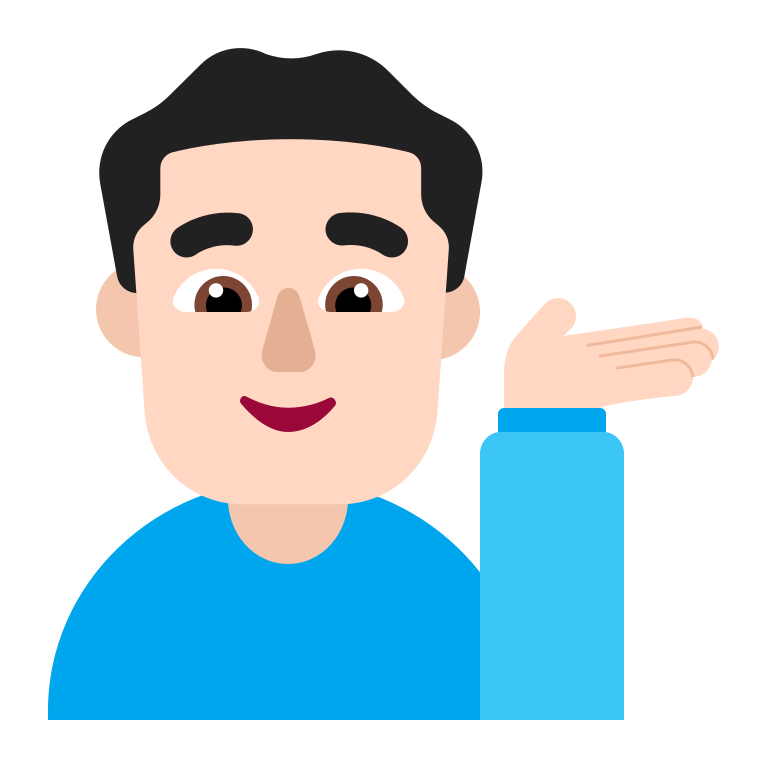
man tipping hand flat light